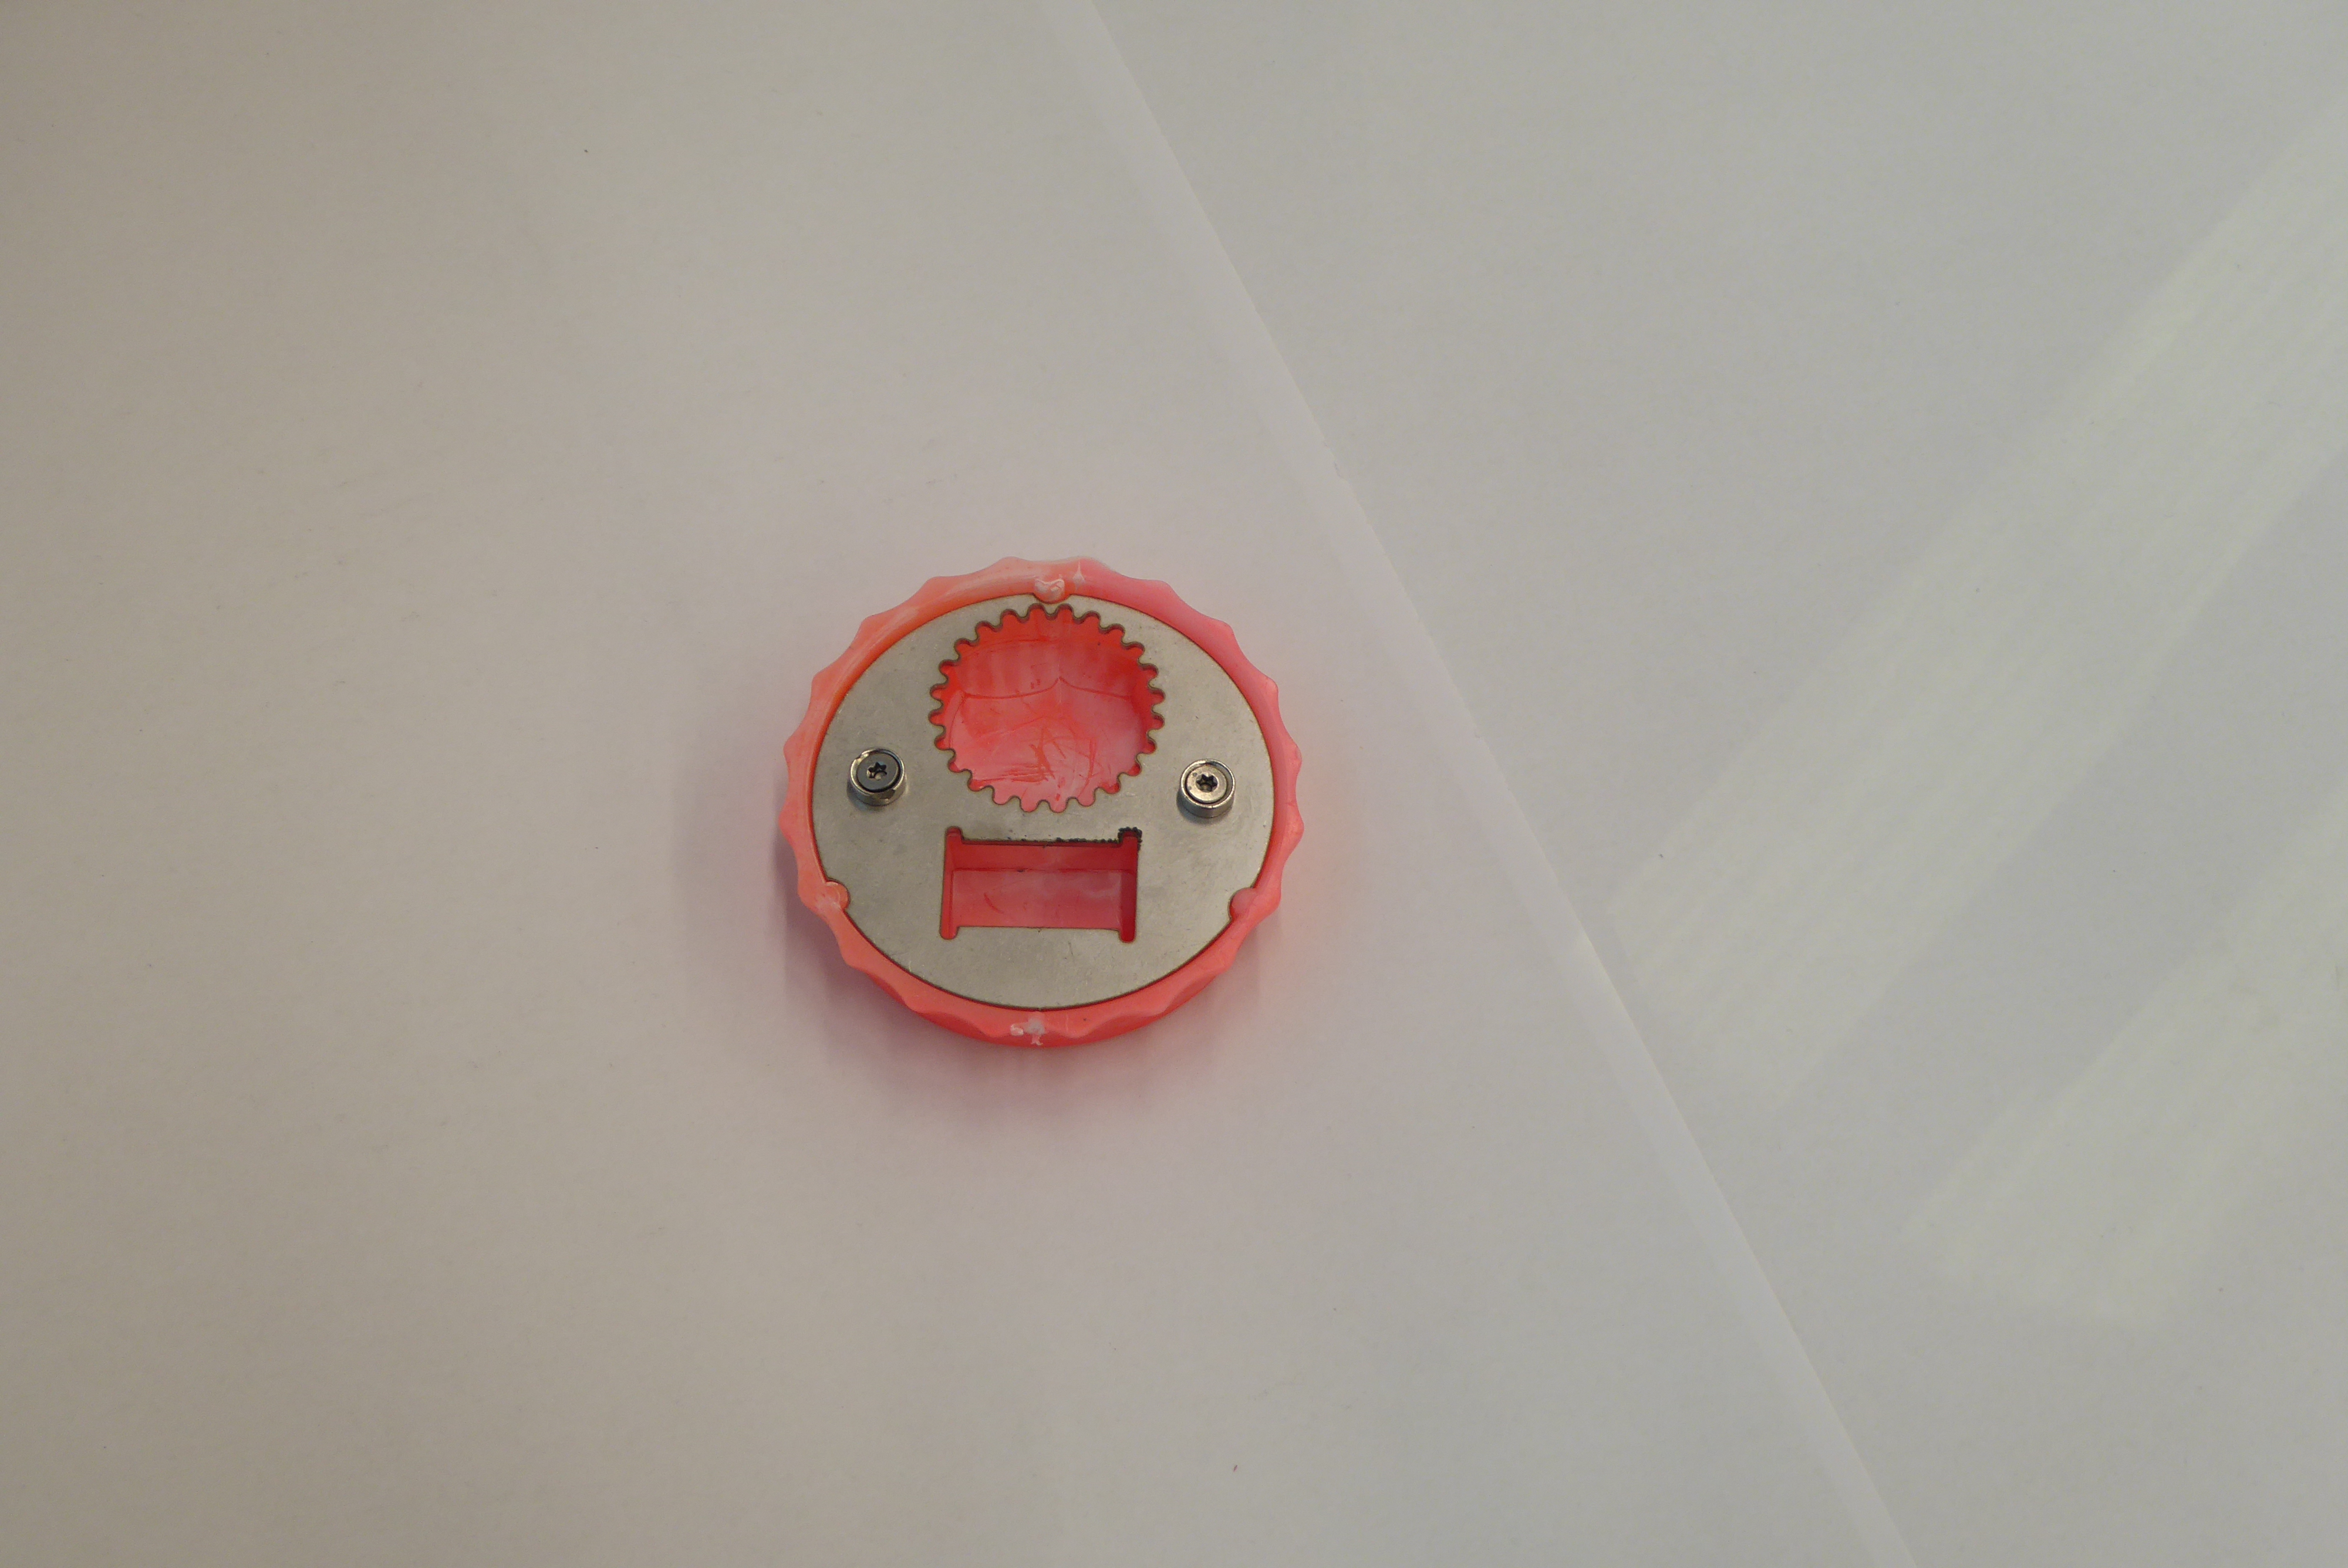
Label: Bottle Opener